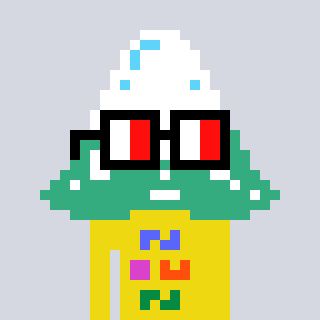
a pixel art character with square glasses with black frames and red eyes, a snowy mountain-shaped head and a yellow-colored body on a cool background